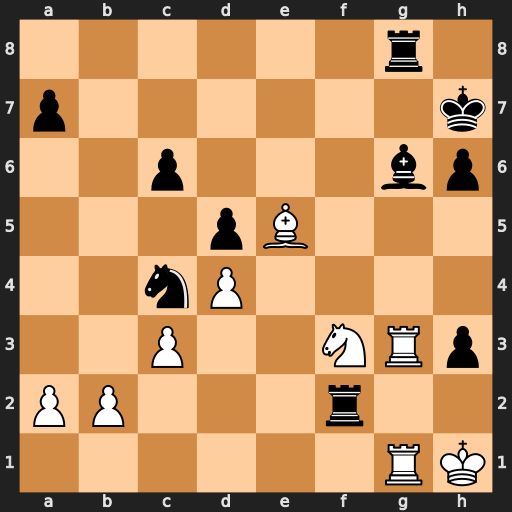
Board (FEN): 6r1/p6k/2p3bp/3pB3/2nP4/2P2NRp/PP3r2/6RK
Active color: w
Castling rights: -
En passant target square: -
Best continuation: Ng5+ hxg5 Rxh3+ Bh5 Rxh5+